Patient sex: M
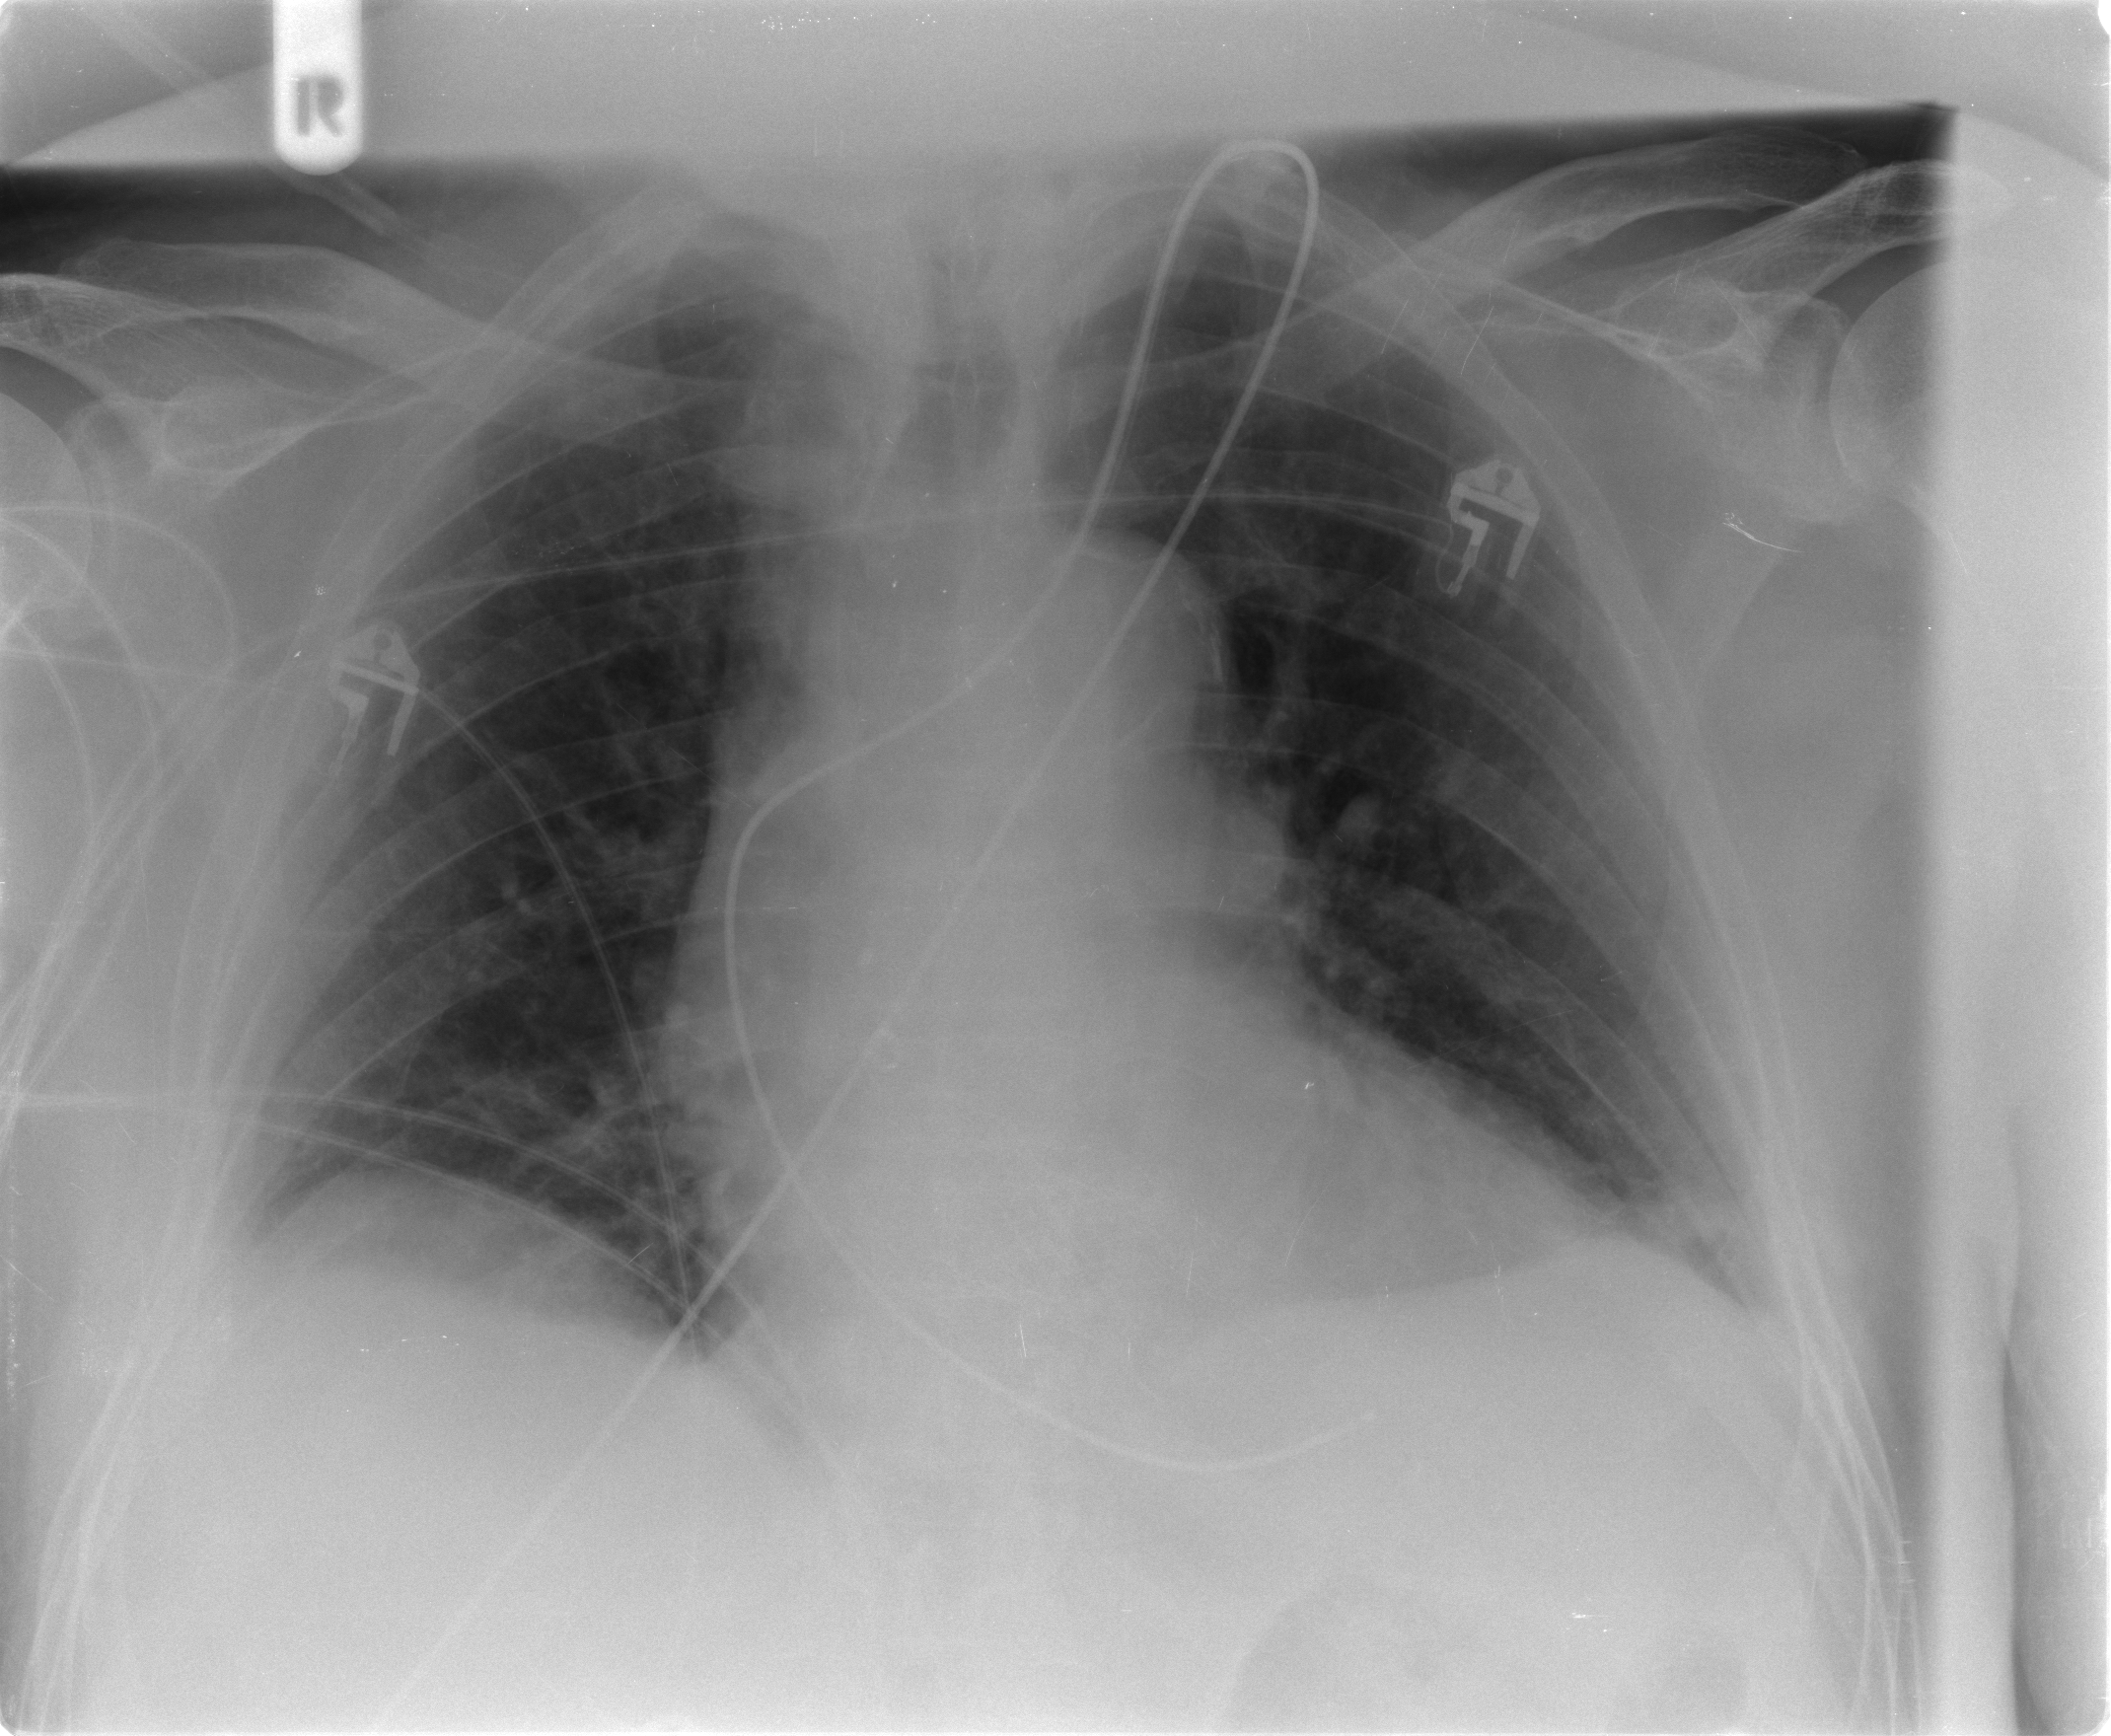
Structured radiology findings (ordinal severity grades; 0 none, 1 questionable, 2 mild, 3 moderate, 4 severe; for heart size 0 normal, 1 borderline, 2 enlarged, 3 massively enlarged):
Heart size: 0
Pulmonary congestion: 0
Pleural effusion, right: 0
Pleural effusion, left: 0
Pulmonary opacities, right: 0
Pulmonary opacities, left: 0
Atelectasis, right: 1
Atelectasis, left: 2